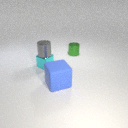
small gray metal cylinder above small cyan metal cube